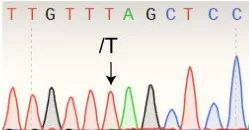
Genetic detection of the variant in the IL2RG gene (Exon 3: c.391C>T; p. Gln131Ter) among the patient, his father (wild-type) and his mother (carrier).
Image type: radiology (spect)